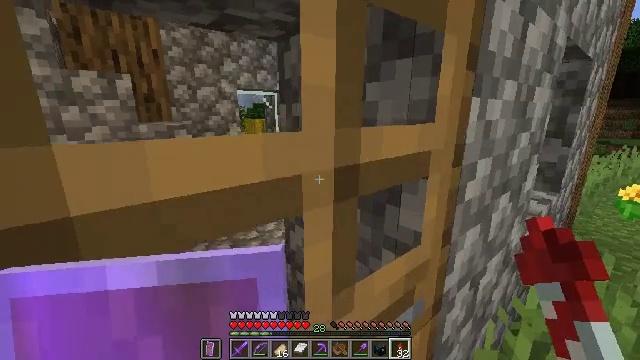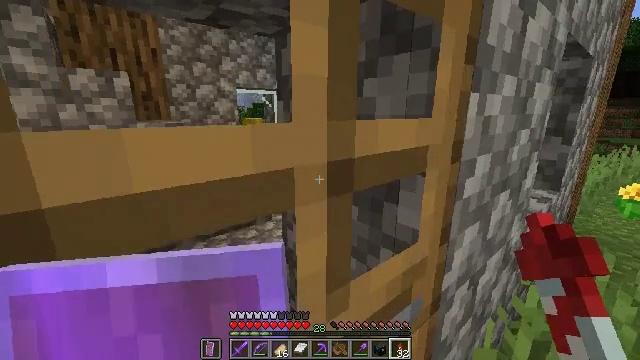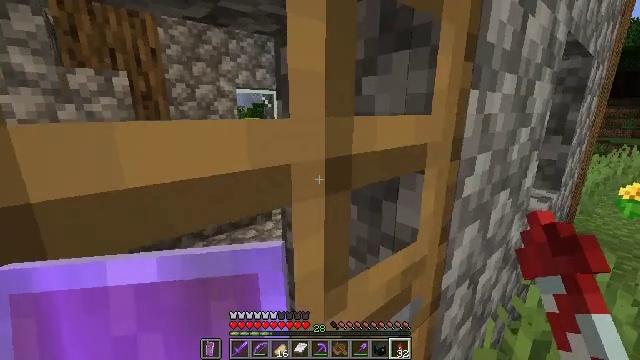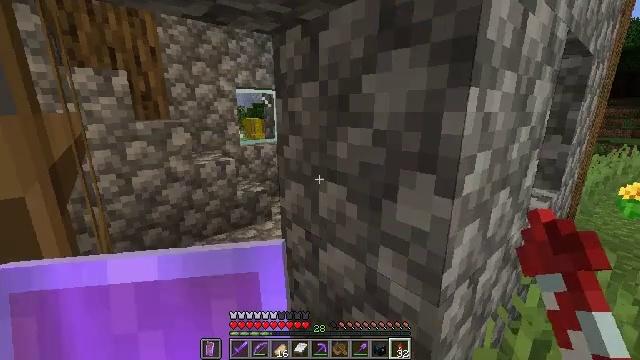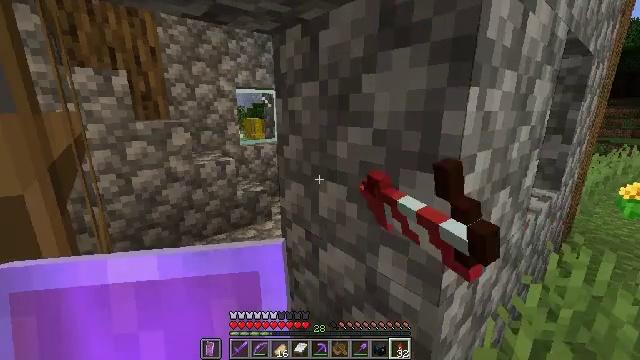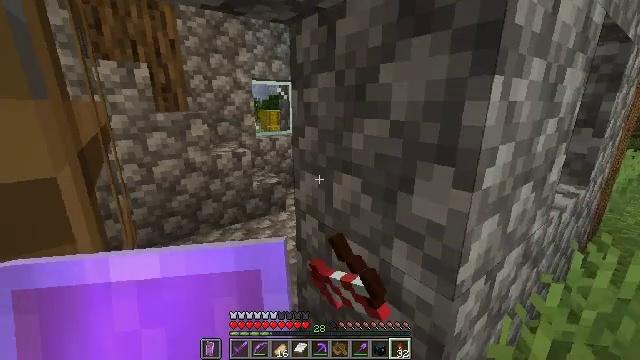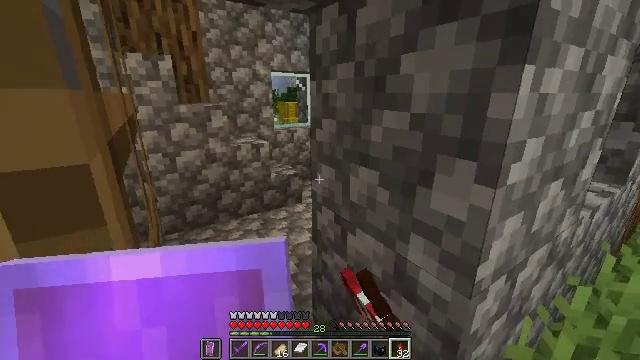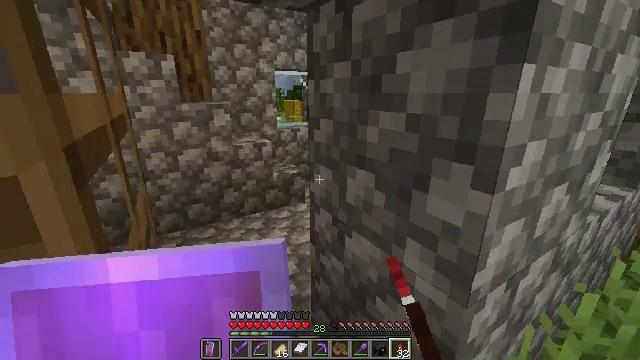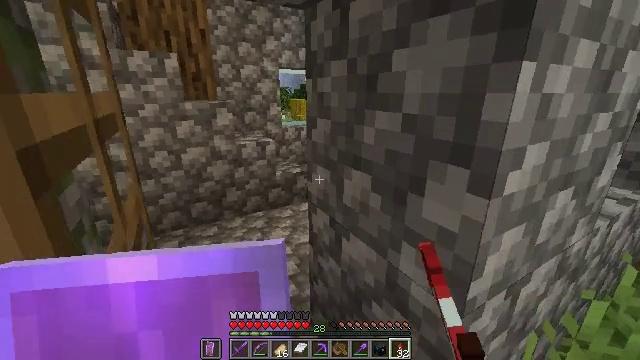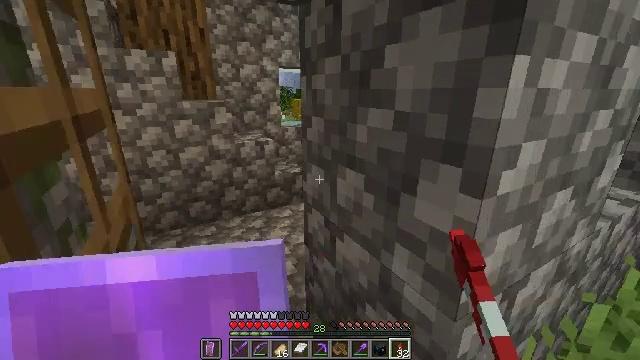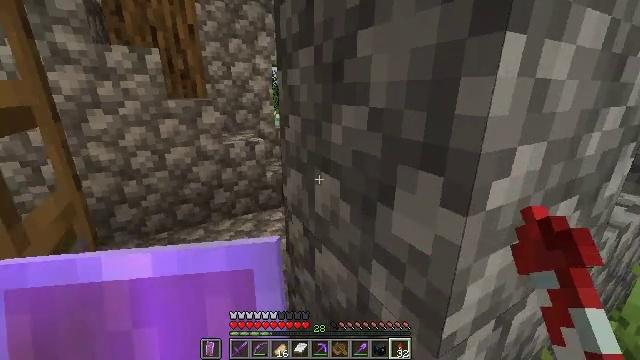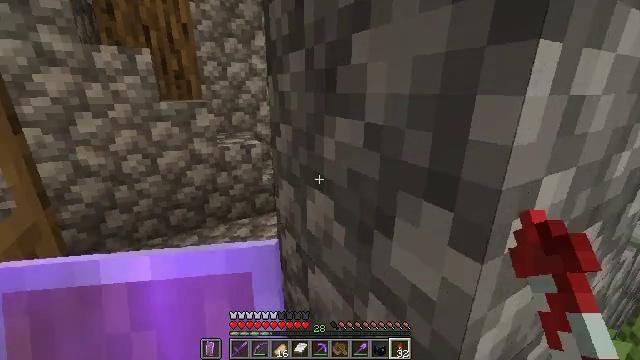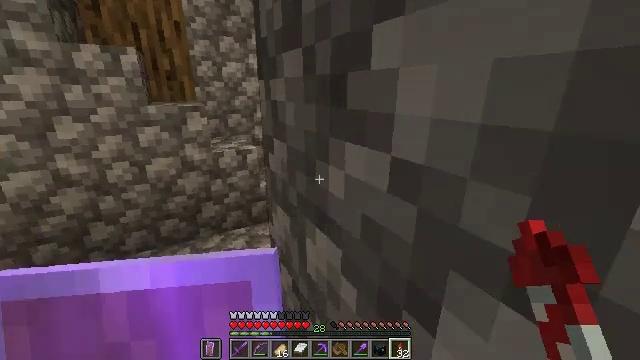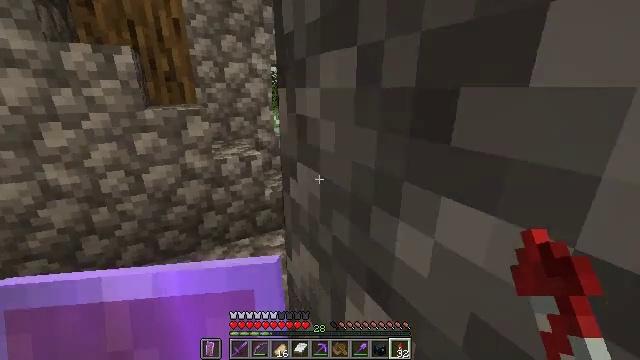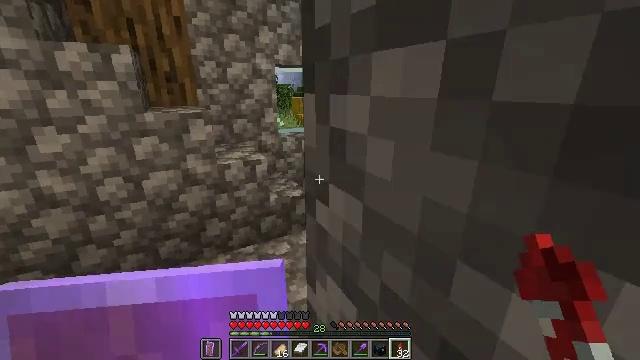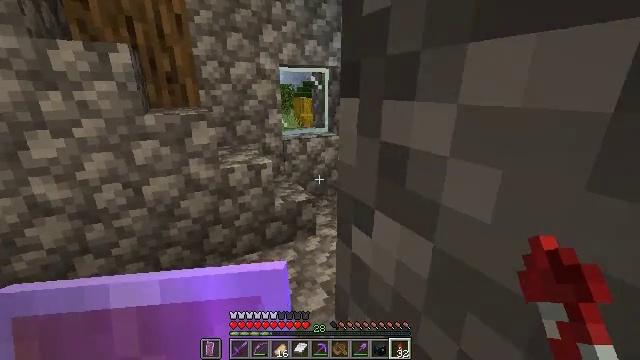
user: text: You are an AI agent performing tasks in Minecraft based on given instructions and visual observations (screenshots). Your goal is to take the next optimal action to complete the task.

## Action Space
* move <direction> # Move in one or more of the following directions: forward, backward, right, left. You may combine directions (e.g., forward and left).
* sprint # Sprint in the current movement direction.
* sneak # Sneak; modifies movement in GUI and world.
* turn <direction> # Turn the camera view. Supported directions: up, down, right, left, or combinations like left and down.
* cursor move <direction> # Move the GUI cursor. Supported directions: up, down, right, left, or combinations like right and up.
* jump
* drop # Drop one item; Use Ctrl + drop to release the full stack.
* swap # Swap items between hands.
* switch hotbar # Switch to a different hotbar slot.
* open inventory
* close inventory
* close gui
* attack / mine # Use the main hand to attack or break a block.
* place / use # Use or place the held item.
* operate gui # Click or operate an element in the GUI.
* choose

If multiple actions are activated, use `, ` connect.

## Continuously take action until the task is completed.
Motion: motion action
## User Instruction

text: Dig the grass path to transform it.
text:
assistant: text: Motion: no_op
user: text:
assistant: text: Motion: no_op
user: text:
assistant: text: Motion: use / place
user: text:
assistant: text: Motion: use / place
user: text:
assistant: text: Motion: turn left and down, use / place
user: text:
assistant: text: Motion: turn left and down
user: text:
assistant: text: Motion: move forward, turn left
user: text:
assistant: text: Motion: move forward, turn left
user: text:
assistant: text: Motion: move forward
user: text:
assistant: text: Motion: move forward
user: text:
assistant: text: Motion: move forward
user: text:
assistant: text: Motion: move forward
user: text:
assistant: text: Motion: move forward
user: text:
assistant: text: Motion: move forward
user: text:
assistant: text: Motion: move forward
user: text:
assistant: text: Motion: move forward
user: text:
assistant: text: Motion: move forward and move left
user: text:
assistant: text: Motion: move forward and move left
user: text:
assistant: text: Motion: move forward and move left, turn right and down
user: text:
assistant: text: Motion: move forward and move left, turn right and down
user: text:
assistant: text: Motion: move forward and move left, turn right and down
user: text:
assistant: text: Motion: move forward and move left, turn right
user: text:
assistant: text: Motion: move forward, turn right and up
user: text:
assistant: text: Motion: turn right
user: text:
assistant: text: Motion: no_op
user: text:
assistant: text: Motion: no_op
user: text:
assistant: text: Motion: no_op
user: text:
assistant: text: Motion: turn left
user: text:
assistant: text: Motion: turn left and up
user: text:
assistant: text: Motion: turn left and up